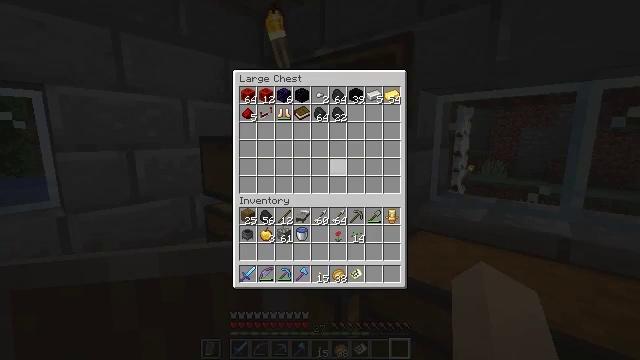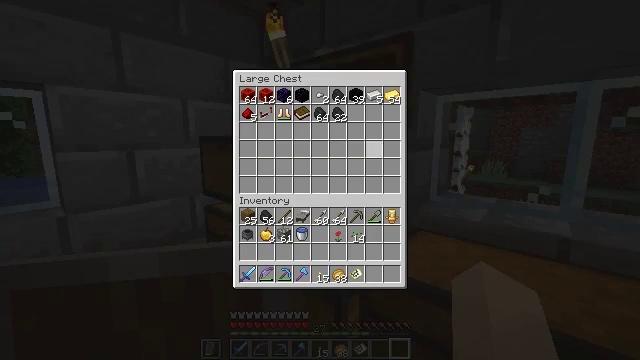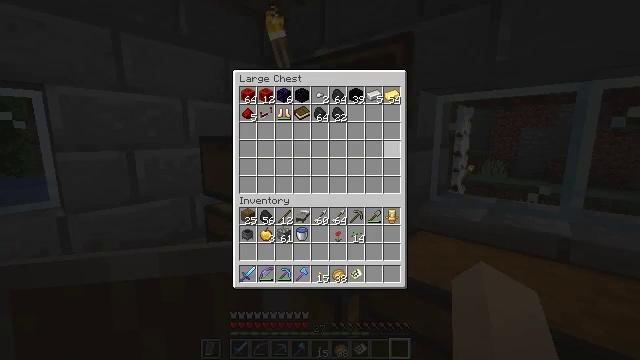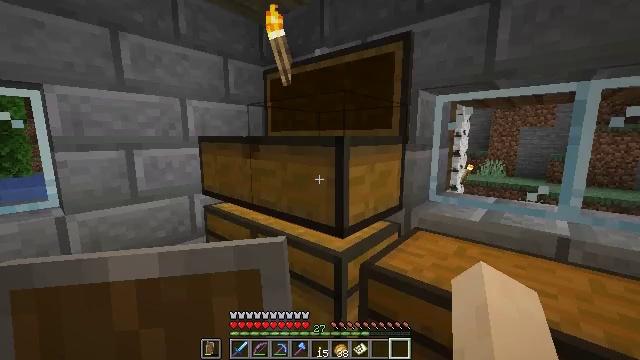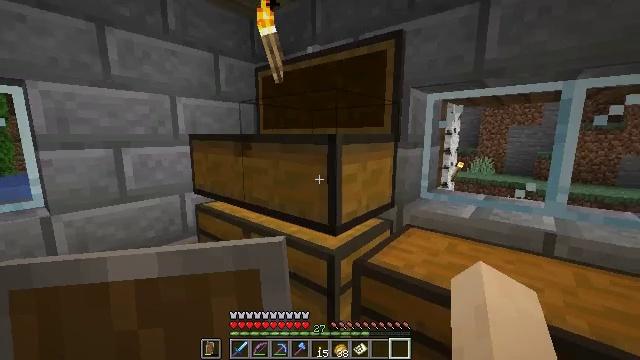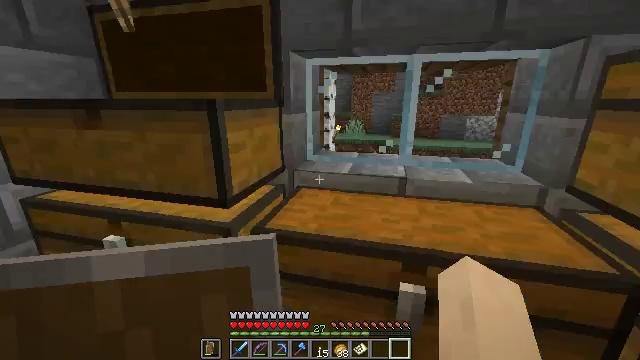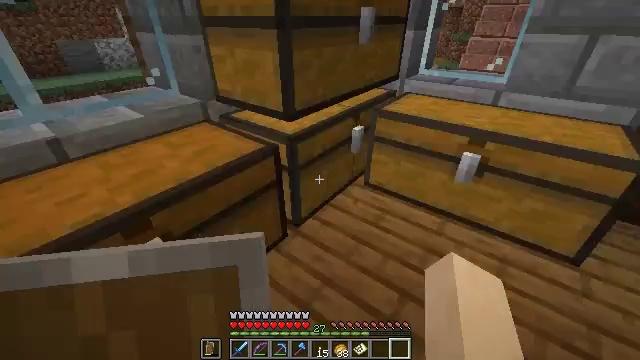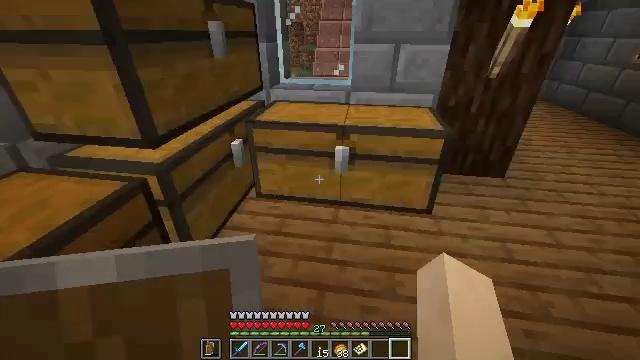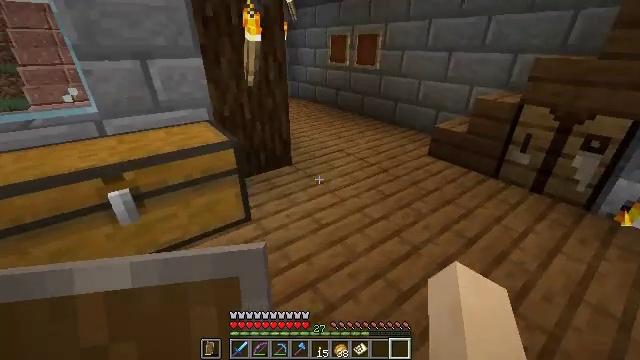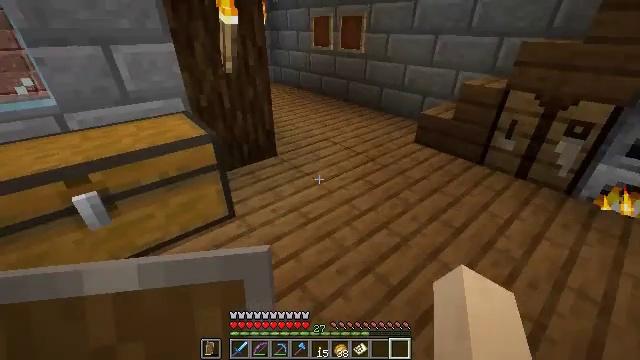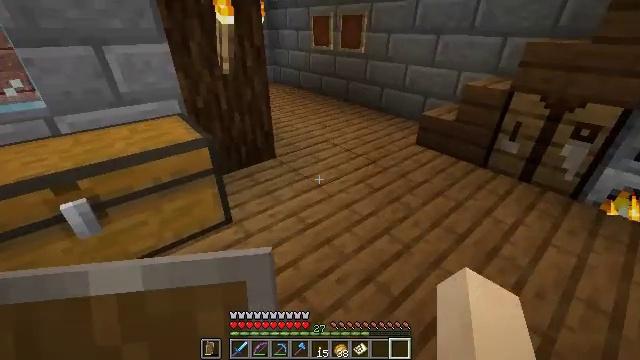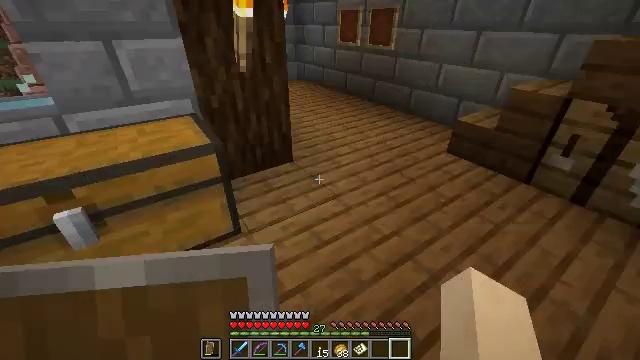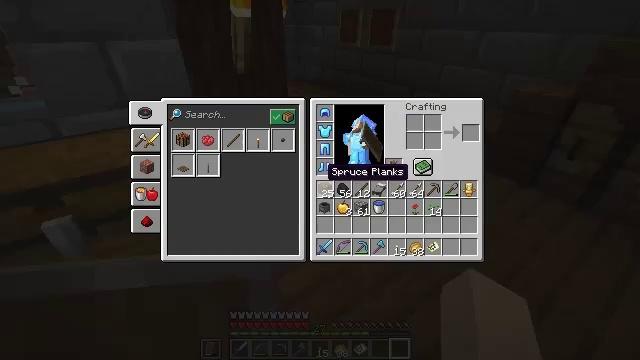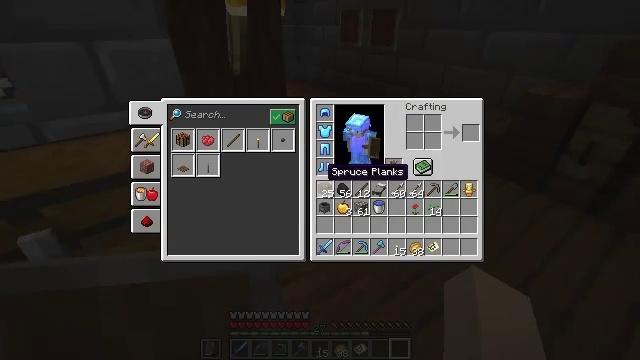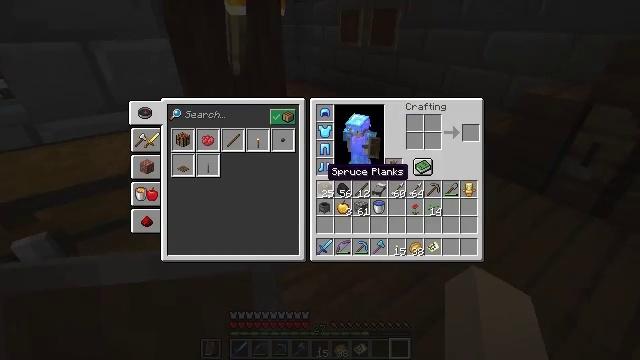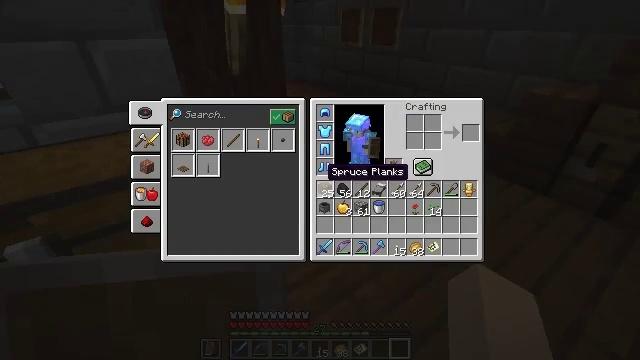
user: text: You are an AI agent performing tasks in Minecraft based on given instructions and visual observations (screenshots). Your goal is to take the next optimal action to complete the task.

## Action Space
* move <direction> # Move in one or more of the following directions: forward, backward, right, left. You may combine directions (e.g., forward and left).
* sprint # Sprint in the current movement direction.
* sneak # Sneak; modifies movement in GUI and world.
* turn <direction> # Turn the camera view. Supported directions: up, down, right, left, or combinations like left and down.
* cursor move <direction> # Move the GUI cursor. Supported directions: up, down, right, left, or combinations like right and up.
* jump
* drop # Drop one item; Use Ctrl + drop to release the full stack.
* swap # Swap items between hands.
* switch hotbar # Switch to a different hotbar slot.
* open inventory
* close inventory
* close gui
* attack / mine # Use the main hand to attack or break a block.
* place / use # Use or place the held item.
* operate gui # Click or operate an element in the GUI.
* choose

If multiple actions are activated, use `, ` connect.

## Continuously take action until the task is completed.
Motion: motion action
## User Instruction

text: Gather clay blocks.
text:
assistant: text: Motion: cursor move right and up
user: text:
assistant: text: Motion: cursor move right
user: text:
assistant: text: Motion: no_op
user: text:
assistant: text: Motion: turn right, close gui
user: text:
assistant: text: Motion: turn right and down
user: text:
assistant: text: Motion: turn right and down
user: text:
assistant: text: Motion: turn right and up
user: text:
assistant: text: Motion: move forward, turn right and up
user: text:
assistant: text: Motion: move forward, turn right and down
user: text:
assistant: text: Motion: move forward
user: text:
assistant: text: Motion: move forward, turn left
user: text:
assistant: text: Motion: move forward, open inventory
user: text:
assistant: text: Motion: move forward, open inventory
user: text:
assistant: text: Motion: open inventory
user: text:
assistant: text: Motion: no_op
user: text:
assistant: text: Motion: cursor move left
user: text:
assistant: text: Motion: no_op
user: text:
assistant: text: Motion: cursor move right and up
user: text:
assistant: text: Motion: cursor move right
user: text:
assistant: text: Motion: cursor move right
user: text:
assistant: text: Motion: cursor move right
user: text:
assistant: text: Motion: no_op
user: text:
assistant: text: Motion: no_op
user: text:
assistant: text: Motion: cursor move left
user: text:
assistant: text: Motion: cursor move left and down
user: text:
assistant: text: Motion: no_op
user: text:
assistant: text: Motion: no_op
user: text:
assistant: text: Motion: no_op
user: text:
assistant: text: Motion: no_op
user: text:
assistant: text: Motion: turn left